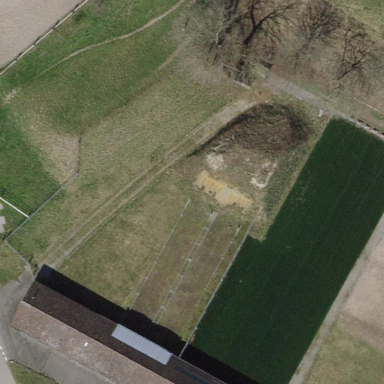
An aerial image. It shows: Shooting range located on pitch meant for leisure land activities.